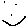
Label: smiley face